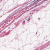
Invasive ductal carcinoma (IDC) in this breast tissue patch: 0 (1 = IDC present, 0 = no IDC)